Question: My database:

My code:
'''
QSqlDatabase db = QSqlDatabase::addDatabase("QSQLITE");
db.setDatabaseName("sqlite.db");
db.open();
QSqlQuery query;
query.exec("SELECT * from Expenses");
QSqlTableModel *model = new QSqlTableModel(0, db);
model->setTable("Expenses");
model->select();
'''
How I can to get the value of TOTAL for "January 2014"? I.e. "1".
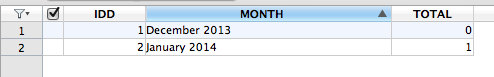
Answer: <URL>
'''
QSqlQueryModel model;
model.setQuery("SELECT * FROM employee");
int salary = model.record(4).value("salary").toInt();
'''
<URL>
<URL>
<URL>
'''
int second_record_total = model->record(1).value("total").toInt();
'''
or
'''
int row_count = model->rowCount();
int latest_total = model->record(row_count - 1).value("total").toInt();
'''
Hope that helps.